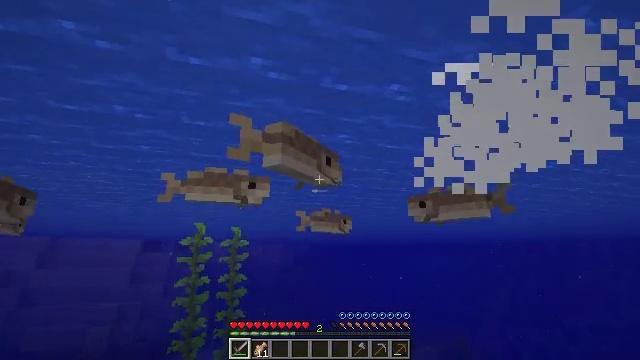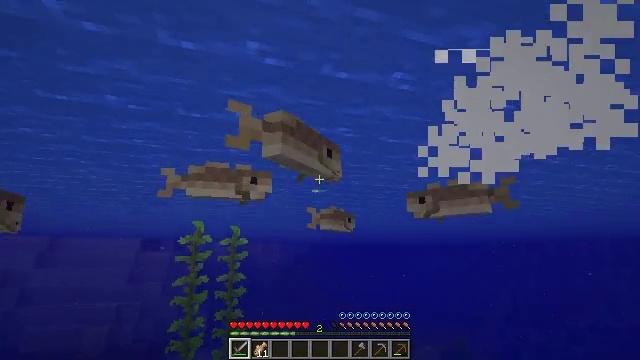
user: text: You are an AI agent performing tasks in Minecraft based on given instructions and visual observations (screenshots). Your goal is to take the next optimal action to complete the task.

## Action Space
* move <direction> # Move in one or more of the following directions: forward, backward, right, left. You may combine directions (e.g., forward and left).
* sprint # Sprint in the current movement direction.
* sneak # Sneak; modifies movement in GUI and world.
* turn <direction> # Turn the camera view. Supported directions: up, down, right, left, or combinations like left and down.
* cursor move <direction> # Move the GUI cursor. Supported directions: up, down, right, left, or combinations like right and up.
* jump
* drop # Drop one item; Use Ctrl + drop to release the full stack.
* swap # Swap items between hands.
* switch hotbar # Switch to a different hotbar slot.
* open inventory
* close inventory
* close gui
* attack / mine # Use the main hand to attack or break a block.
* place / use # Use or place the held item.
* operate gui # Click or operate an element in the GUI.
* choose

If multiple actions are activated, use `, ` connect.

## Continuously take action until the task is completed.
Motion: motion action
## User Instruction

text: Kill mobs in water.
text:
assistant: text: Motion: move forward
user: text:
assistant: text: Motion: no_op